Question: I have tried the suggestions in <URL> but I can not get Windows Authentication working with IIS Express in Vision Studio 2010. Now I get following error:

Here are my applicationhost.config file entries:
'''
...
<add name="WindowsAuthenticationModule" lockItem="false" />
...
<authentication>
<anonymousAuthentication enabled="true" userName="" />
<basicAuthentication enabled="false" />
<clientCertificateMappingAuthentication enabled="false" />
<digestAuthentication enabled="false" />
<iisClientCertificateMappingAuthentication enabled="false">
</iisClientCertificateMappingAuthentication>
<windowsAuthentication enabled="true" />
</authentication>
...
<sectionGroup name="authentication">
<section name="anonymousAuthentication" overrideModeDefault="Allow" />
<section name="basicAuthentication" overrideModeDefault="Allow" />
<section name="clientCertificateMappingAuthentication" overrideModeDefault="Allow" />
<section name="digestAuthentication" overrideModeDefault="Allow" />
<section name="iisClientCertificateMappingAuthentication" overrideModeDefault="Allow" />
<section name="windowsAuthentication" overrideModeDefault="Allow" />
</sectionGroup>
'''
My web.config:
'''
<system.web>
<authentication mode="Windows" />
</system.web>
<system.webServer>
<security>
<authentication>
<anonymousAuthentication enabled="false" />
<windowsAuthentication enabled="true" />
</authentication>
</security>
</system.webServer>
'''
This is .NET 4
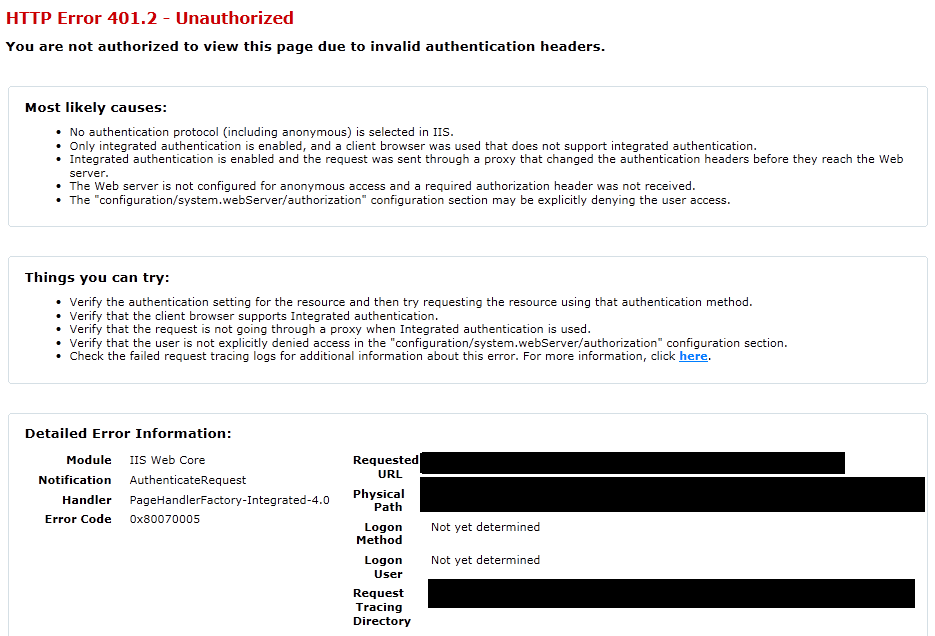
Answer: Make sure you have something like below in your applicationhost.config file
'''
<windowsAuthentication enabled="true">
<providers>
<add value="Negotiate" />
<add value="NTLM" />
</providers>
</windowsAuthentication>
'''
This file is probably in '%HOMEPATH%\Documents\IISExpress\config\'